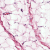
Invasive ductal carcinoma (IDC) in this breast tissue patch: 0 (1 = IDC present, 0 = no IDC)